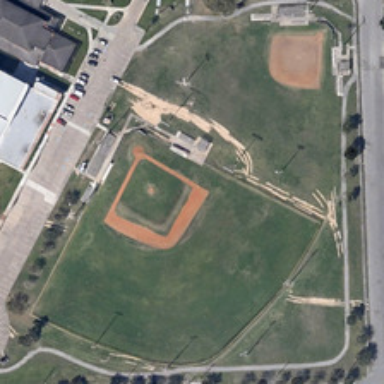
The baseball field with some reflections of lamp posts is next to two buildings .